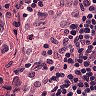
Metastatic tissue present: no